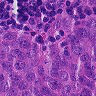
Metastatic tissue present: yes